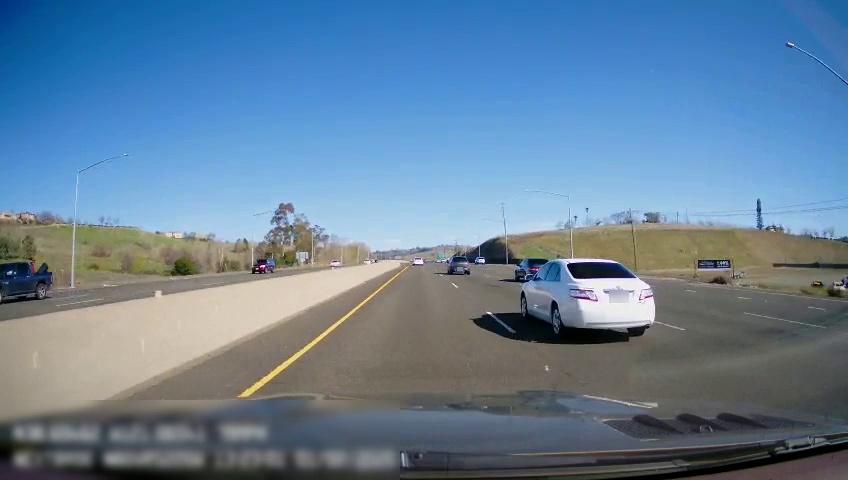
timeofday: Day
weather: Sunny
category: Drivable Space
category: Drivable Space
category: Vehicles | Truck
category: Vehicles | SUV
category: Vehicles | Car
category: Vehicles | Car
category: Vehicles | Car
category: Vehicles | SUV
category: Vehicles | SUV
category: Lanes | Current Lane
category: Lanes | Current Lane
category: Lanes | Alternate Lane
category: Lanes | Alternate Lane
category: Lanes | Alternate Lane
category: Lanes | Alternate Lane
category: Lanes | Opposite Lane